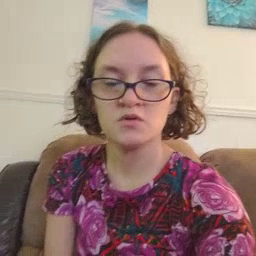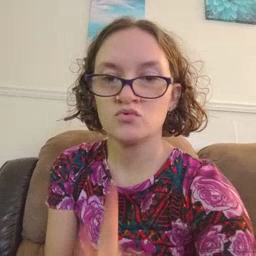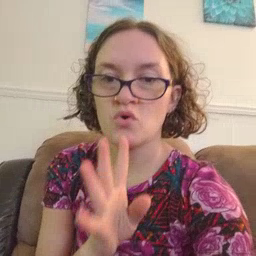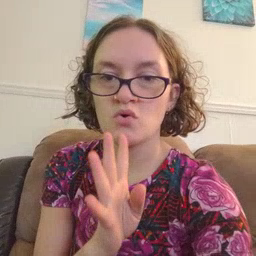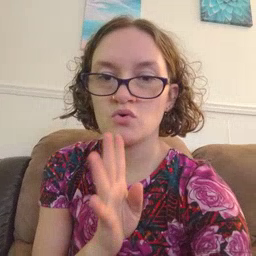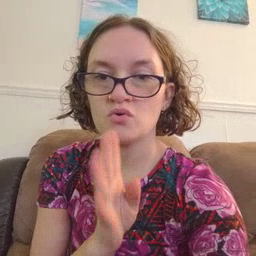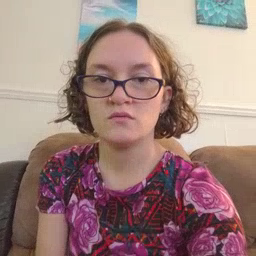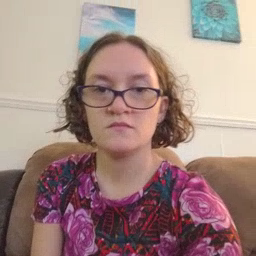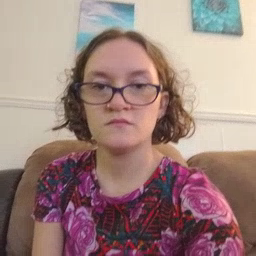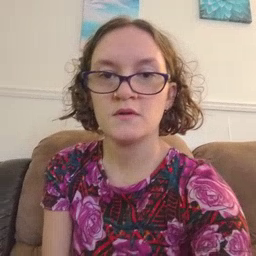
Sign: talk